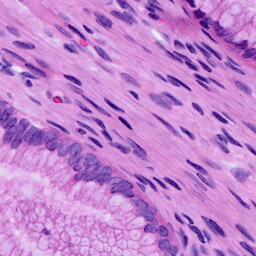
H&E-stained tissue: Cervix